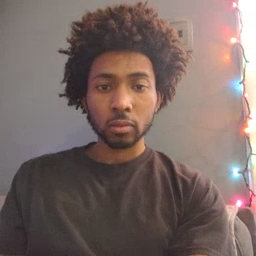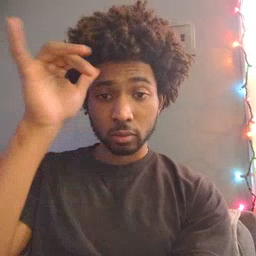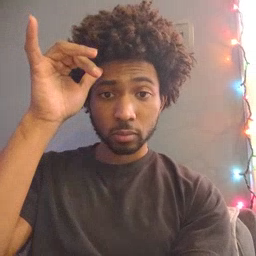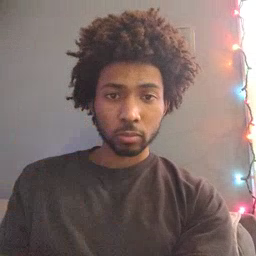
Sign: cow